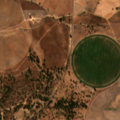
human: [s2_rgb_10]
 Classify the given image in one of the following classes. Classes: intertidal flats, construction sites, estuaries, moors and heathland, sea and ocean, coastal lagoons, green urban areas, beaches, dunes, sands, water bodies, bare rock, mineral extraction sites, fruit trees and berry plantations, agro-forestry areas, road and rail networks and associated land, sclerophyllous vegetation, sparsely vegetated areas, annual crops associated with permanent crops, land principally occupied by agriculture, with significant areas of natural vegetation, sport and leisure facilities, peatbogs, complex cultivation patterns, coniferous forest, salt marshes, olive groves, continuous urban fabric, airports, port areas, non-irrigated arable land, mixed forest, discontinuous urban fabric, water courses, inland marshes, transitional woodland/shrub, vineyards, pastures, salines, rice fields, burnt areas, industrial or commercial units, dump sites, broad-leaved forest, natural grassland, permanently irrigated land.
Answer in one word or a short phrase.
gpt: non-irrigated arable land, permanently irrigated land, agro-forestry areas